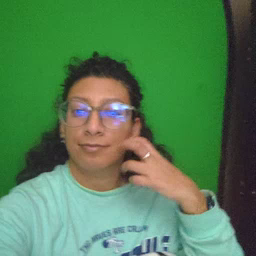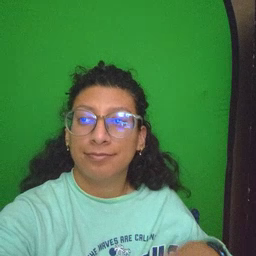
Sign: sun